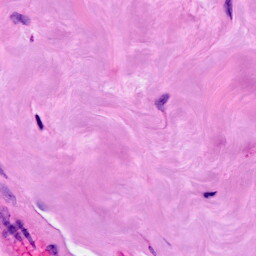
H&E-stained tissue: Breast